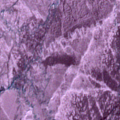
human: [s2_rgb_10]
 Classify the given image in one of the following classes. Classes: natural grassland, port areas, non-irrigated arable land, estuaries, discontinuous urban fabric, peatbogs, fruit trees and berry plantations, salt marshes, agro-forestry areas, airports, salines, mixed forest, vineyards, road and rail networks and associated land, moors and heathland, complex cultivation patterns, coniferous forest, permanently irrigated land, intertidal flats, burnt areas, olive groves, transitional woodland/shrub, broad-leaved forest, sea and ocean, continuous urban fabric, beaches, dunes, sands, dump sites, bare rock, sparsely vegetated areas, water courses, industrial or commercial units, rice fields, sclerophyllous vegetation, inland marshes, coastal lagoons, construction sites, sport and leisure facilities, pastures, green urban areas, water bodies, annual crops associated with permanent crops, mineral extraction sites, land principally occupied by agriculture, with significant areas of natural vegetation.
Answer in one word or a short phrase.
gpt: sea and ocean